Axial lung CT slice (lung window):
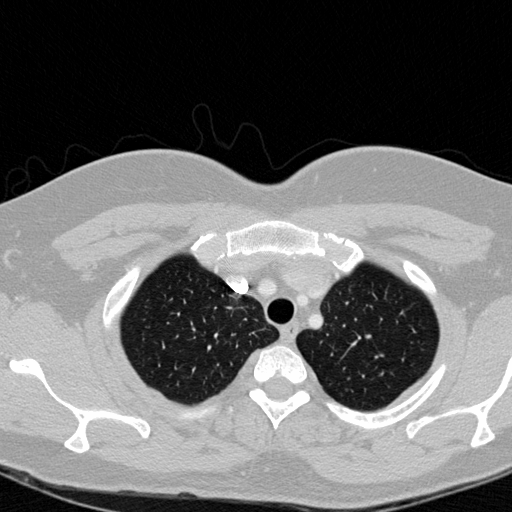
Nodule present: no